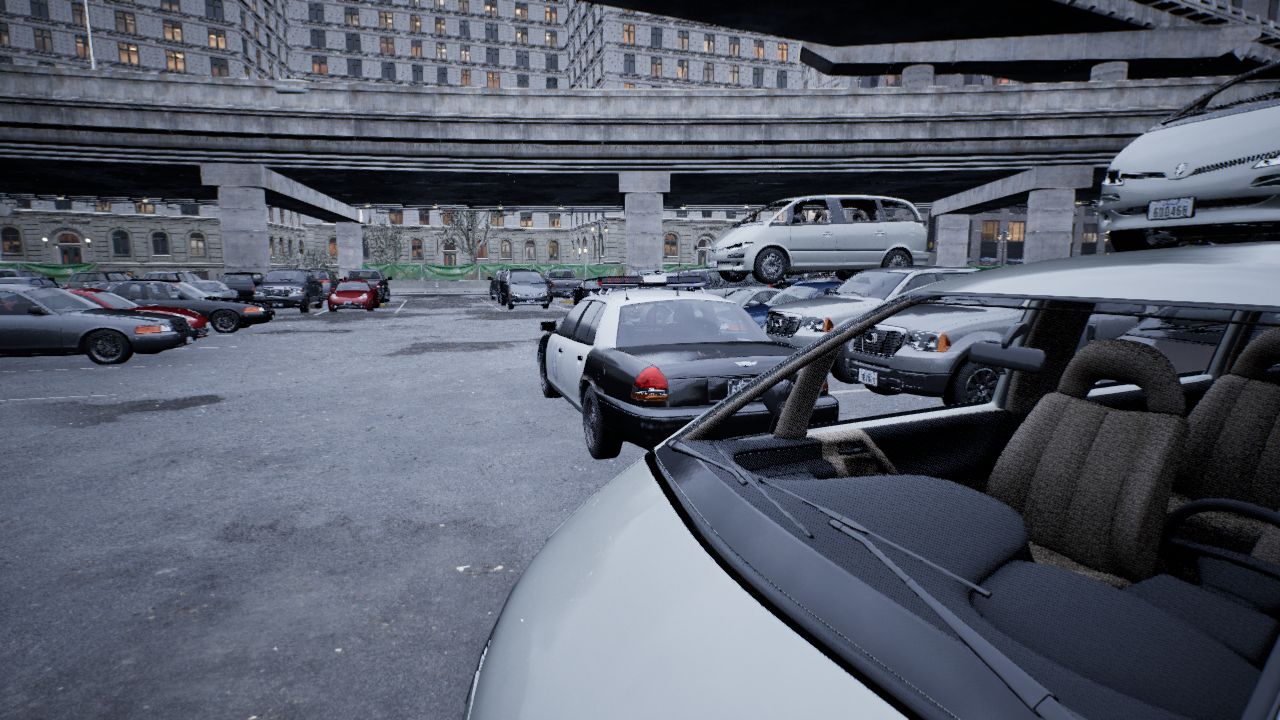
Venue: arterial
Lighting: overcast
Vehicle rig: sedan